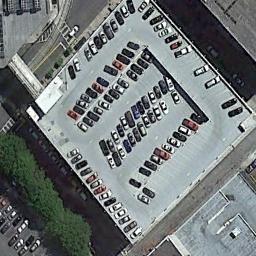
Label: parking_lot